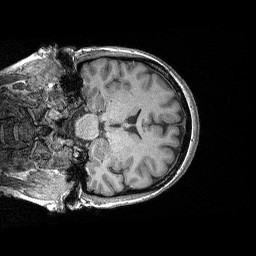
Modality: T1w
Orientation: coronal
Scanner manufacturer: siemens
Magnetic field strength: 3 T
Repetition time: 2.3 s
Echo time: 0.00298 s